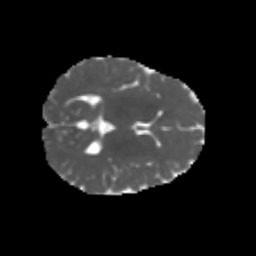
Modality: MD
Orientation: axial
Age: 6
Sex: male
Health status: healthy